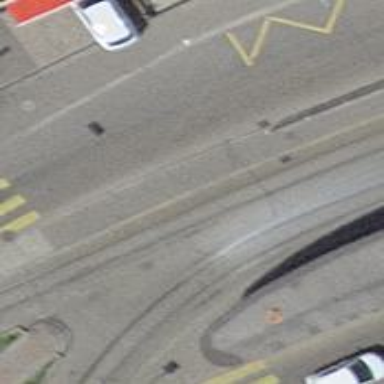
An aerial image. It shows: Tram stop with public transport connection.